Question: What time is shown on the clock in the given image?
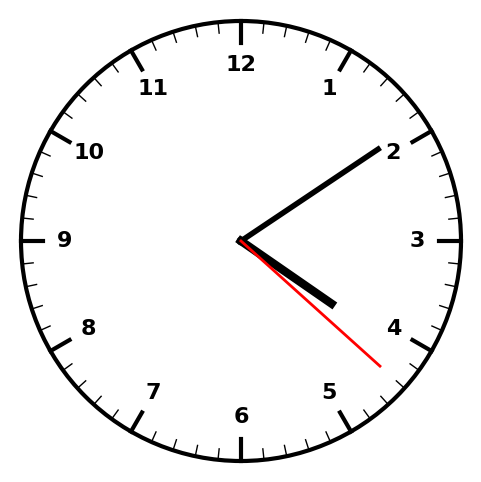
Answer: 04:09:22